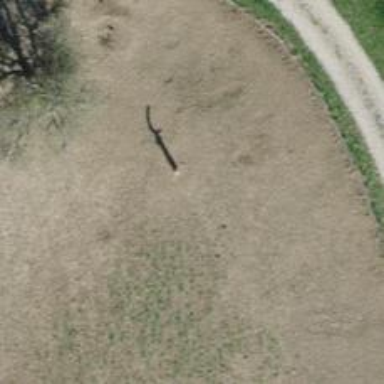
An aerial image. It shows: Beautiful tree in nature.